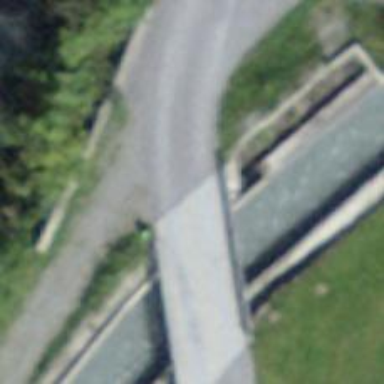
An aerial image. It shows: Unclassified road with asphalt surface running over bridge.